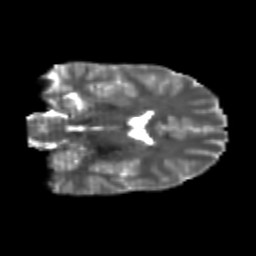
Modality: T2w
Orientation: coronal
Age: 21
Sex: male
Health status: healthy
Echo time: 0.074 s